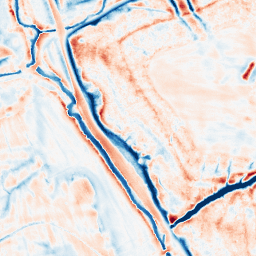
Category: edge_preserving
Decomposition family: bilateral
Decomposition parameters: d: 21
sigma_color: 25
sigma_space: 150
Upsampling method: sinc_blackman
Upsampling parameters: scale: 4
kernel_size: 16
Upsampling scale: 4